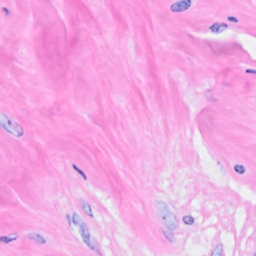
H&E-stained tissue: Breast